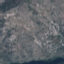
Land use / land cover: HerbaceousVegetation